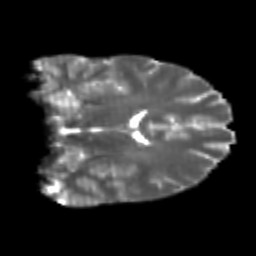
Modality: T2w
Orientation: coronal
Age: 20
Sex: male
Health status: healthy
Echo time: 0.074 s